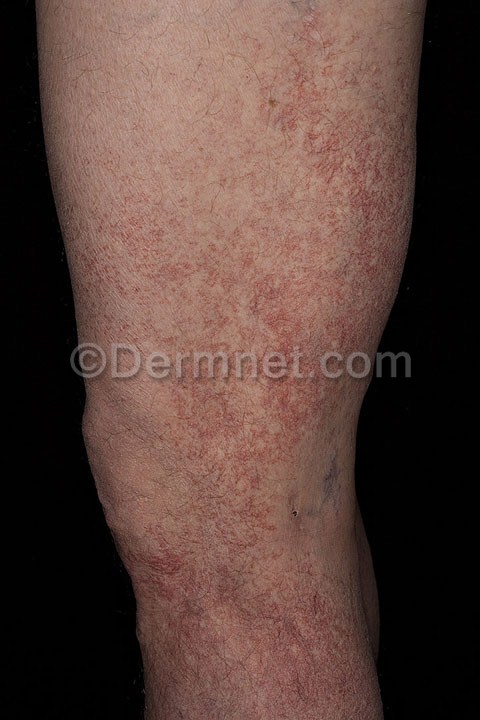
Disease: Vascular Tumors